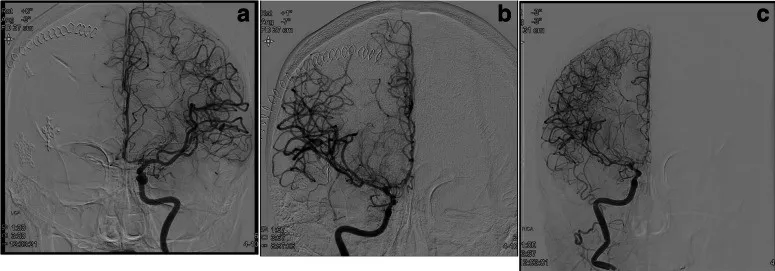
A; Postoperative angiogram demonstrating clip occlusion. L; ICA injection demonstrated no evidence of spasm. B; R MCA and ACA concerning for mild non-flow-limiting spasm. C; Repeat angiogram after neurologic deterioration demonstrates progressive narrowing of right MCA and ACA vasculature.
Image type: radiology (mri)